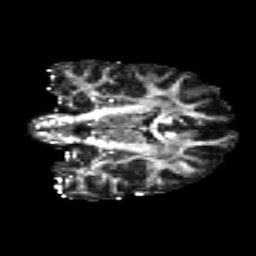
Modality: FA
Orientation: coronal
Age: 34
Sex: male
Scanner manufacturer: siemens
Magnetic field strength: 3 T
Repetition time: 8.8 s
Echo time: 0.085 s